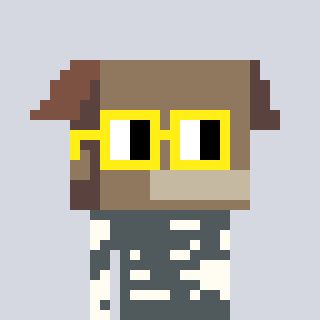
a pixel art character with square yellow glasses, a box-shaped head and a grayscale-colored body on a cool background